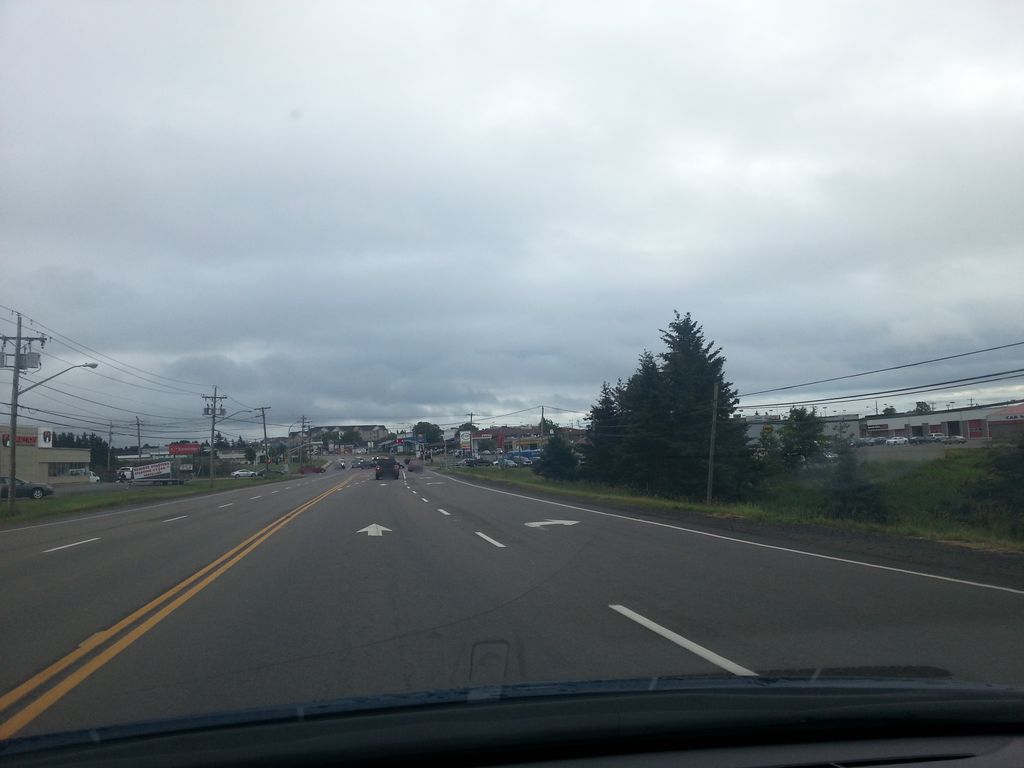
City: charlottetown